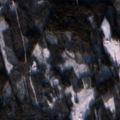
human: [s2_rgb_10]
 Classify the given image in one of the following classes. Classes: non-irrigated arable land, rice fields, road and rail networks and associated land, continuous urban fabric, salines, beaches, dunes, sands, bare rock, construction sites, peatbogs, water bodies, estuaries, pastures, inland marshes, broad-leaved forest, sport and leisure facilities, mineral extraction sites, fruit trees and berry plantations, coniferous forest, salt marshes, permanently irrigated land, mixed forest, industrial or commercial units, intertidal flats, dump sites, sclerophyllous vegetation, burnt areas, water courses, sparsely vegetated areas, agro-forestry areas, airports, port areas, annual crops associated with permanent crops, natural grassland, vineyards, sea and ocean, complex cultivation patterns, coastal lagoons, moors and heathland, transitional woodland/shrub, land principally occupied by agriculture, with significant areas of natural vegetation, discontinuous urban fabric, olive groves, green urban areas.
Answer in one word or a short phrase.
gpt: coniferous forest, mixed forest, transitional woodland/shrub